高一 · 立体几何学
如图, $\triangle A B C$ 为正三角形, $A A_{1} / / B B_{1} / / C C_{1}, C C_{1} \perp$ 底面 $A B C$, 若 $B B_{1}=2 A A_{1}=2$, $A B=C C_{1}=3 A A_{1}$, 则多面体 $A B C-A_{1} B_{1} C_{1}$ 在平面 $A_{1} A B B_{1}$ 上的投影的面积为

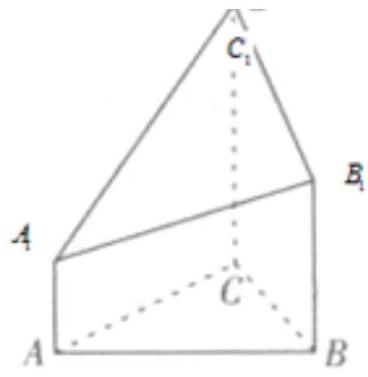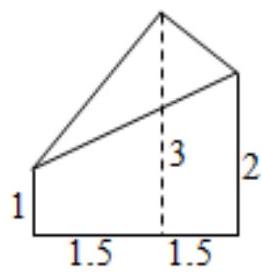
A. $\frac{27}{4}$
B. $\frac{9}{2}$
C. 9
D. $\frac{27}{2}$
答案: A
解析: 根据题意, 多面体 $A B C-A_{1} B_{1} C_{1}$ 在平面 $A_{1} A B B_{1}$ 上的投影是几何体的正视图, 如图所示;

所以该投影面的面积为 $3 \times 3-\frac{1}{2} \times 2 \times 1.5-\frac{1}{2} \times 1 \times 1.5=\frac{27}{4}$, 故选 A.